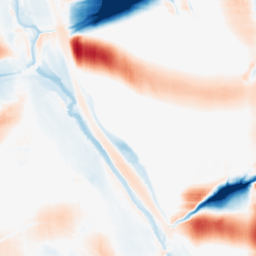
Category: morphological
Decomposition family: morphological_square
Decomposition parameters: operation: average
size: 50
Upsampling method: linear_exact
Upsampling parameters: scale: 2
Upsampling scale: 2